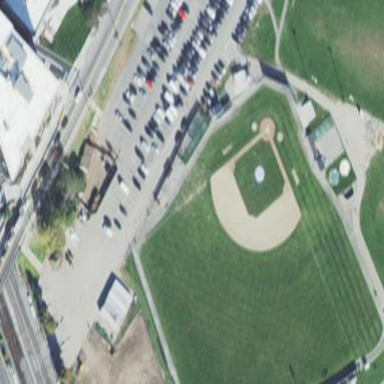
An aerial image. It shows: Baseball pitch for leisure land.